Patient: sex M, age 35
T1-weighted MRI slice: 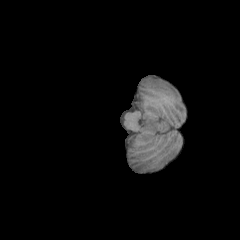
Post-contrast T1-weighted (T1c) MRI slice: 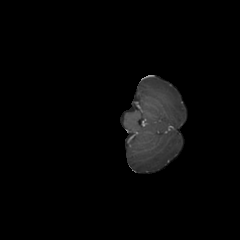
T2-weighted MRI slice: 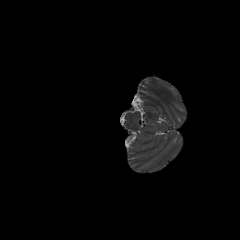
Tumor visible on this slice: no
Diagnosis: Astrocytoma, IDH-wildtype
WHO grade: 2